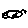
Label: fish